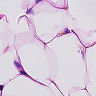
Metastatic tissue present: no